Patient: sex M, age 64
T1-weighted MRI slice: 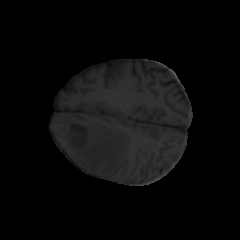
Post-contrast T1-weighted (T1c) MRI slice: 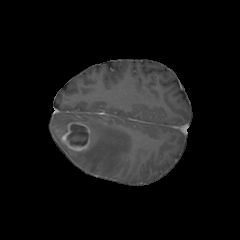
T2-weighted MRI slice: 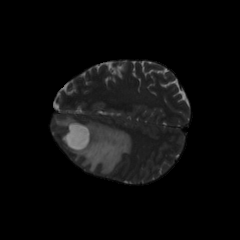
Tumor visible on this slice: yes
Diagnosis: Astrocytoma, IDH-mutant
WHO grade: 3